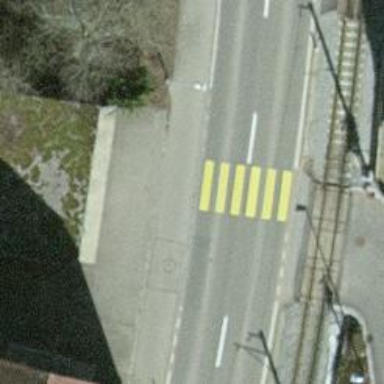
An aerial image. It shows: Asphalt footway with marked zebra crossing.